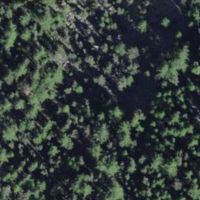
EUNIS habitat code: 43
Species observed at this site:
Parnassius apollo